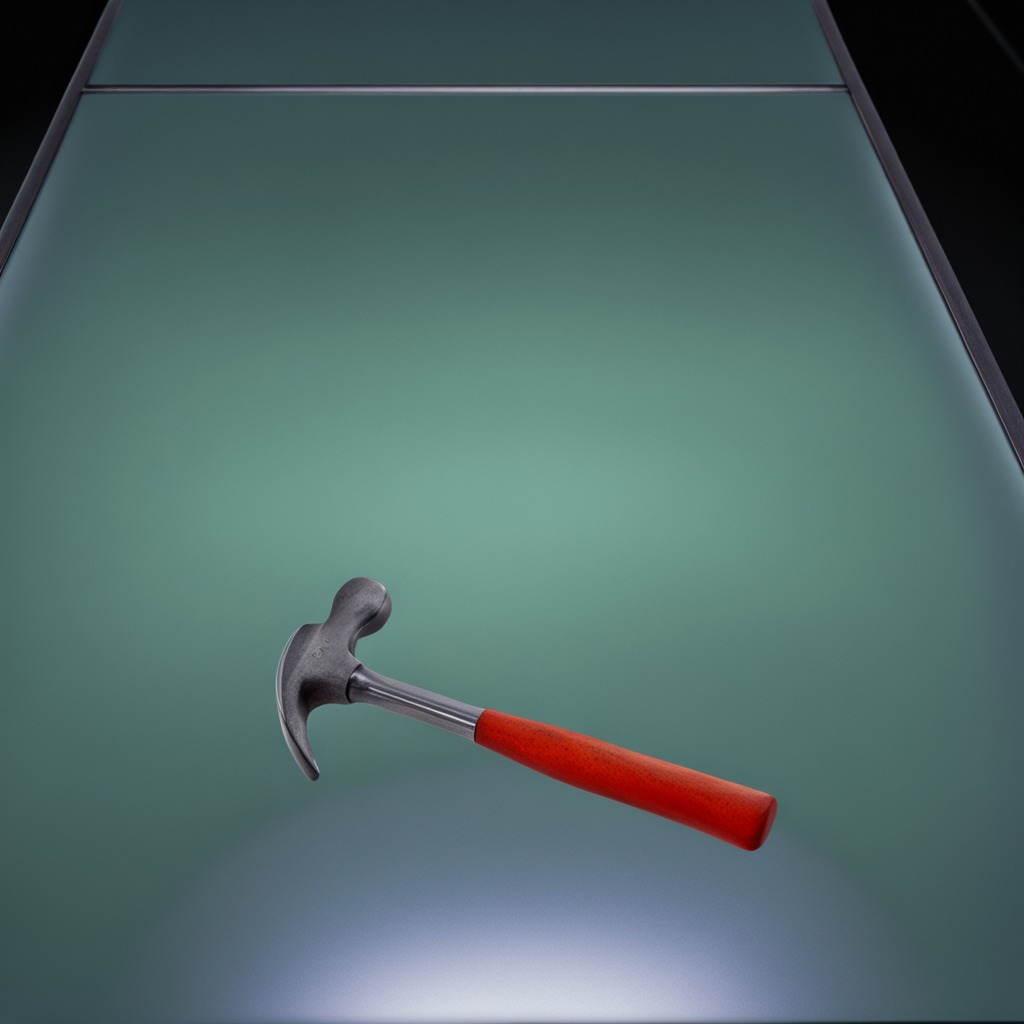
A hammer is lying on the table.